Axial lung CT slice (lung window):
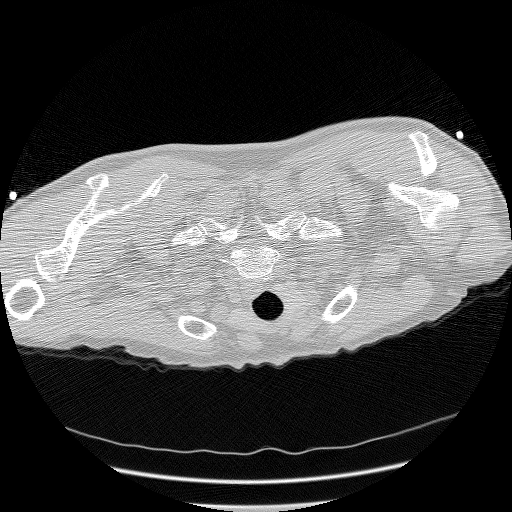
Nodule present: no